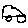
Label: car